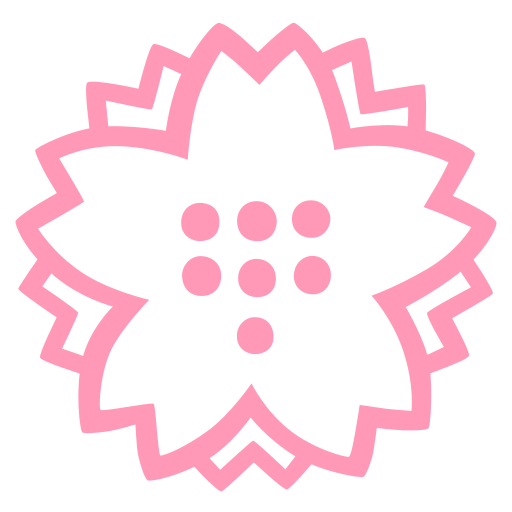
Emoji: 💮